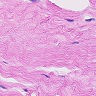
Metastatic tissue present: no